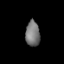
Tissue: lung
Cell type: Endothelial cells
Senescence score: 0.1945
Nuclear area (px): 355
Mean DAPI intensity: 117.642